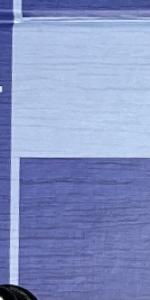
Label: Empty